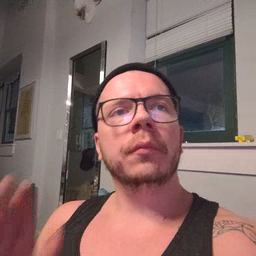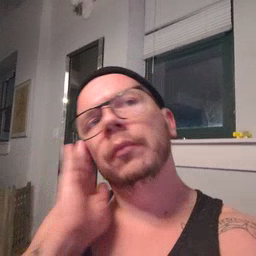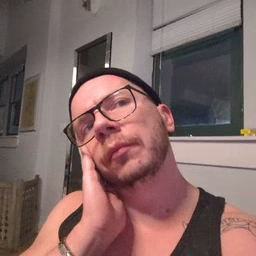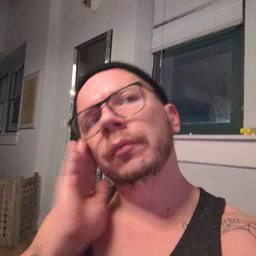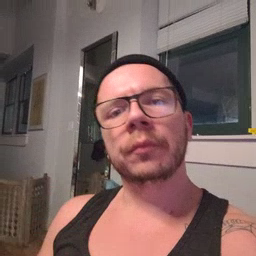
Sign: nap